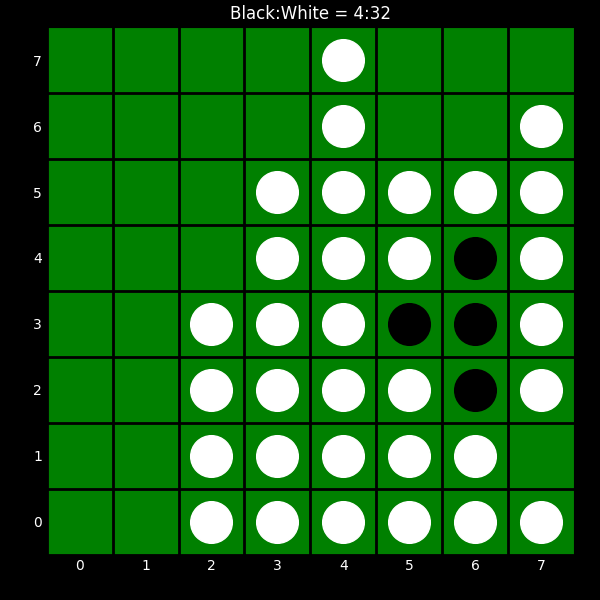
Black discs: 4
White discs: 32